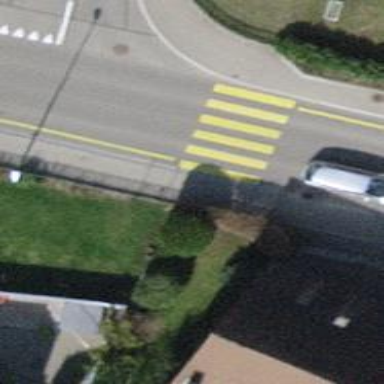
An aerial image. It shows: Marked crossing on the road.